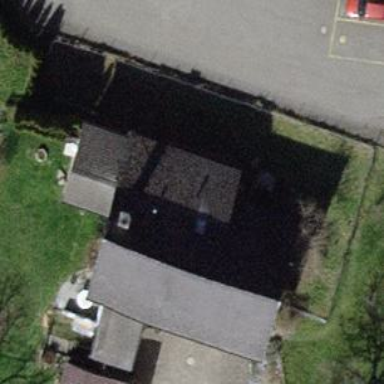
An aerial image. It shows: Detached building with gabled roof.